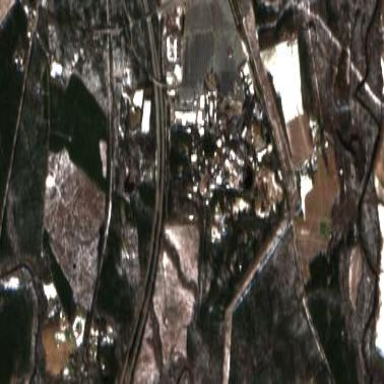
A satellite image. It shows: Theme park.